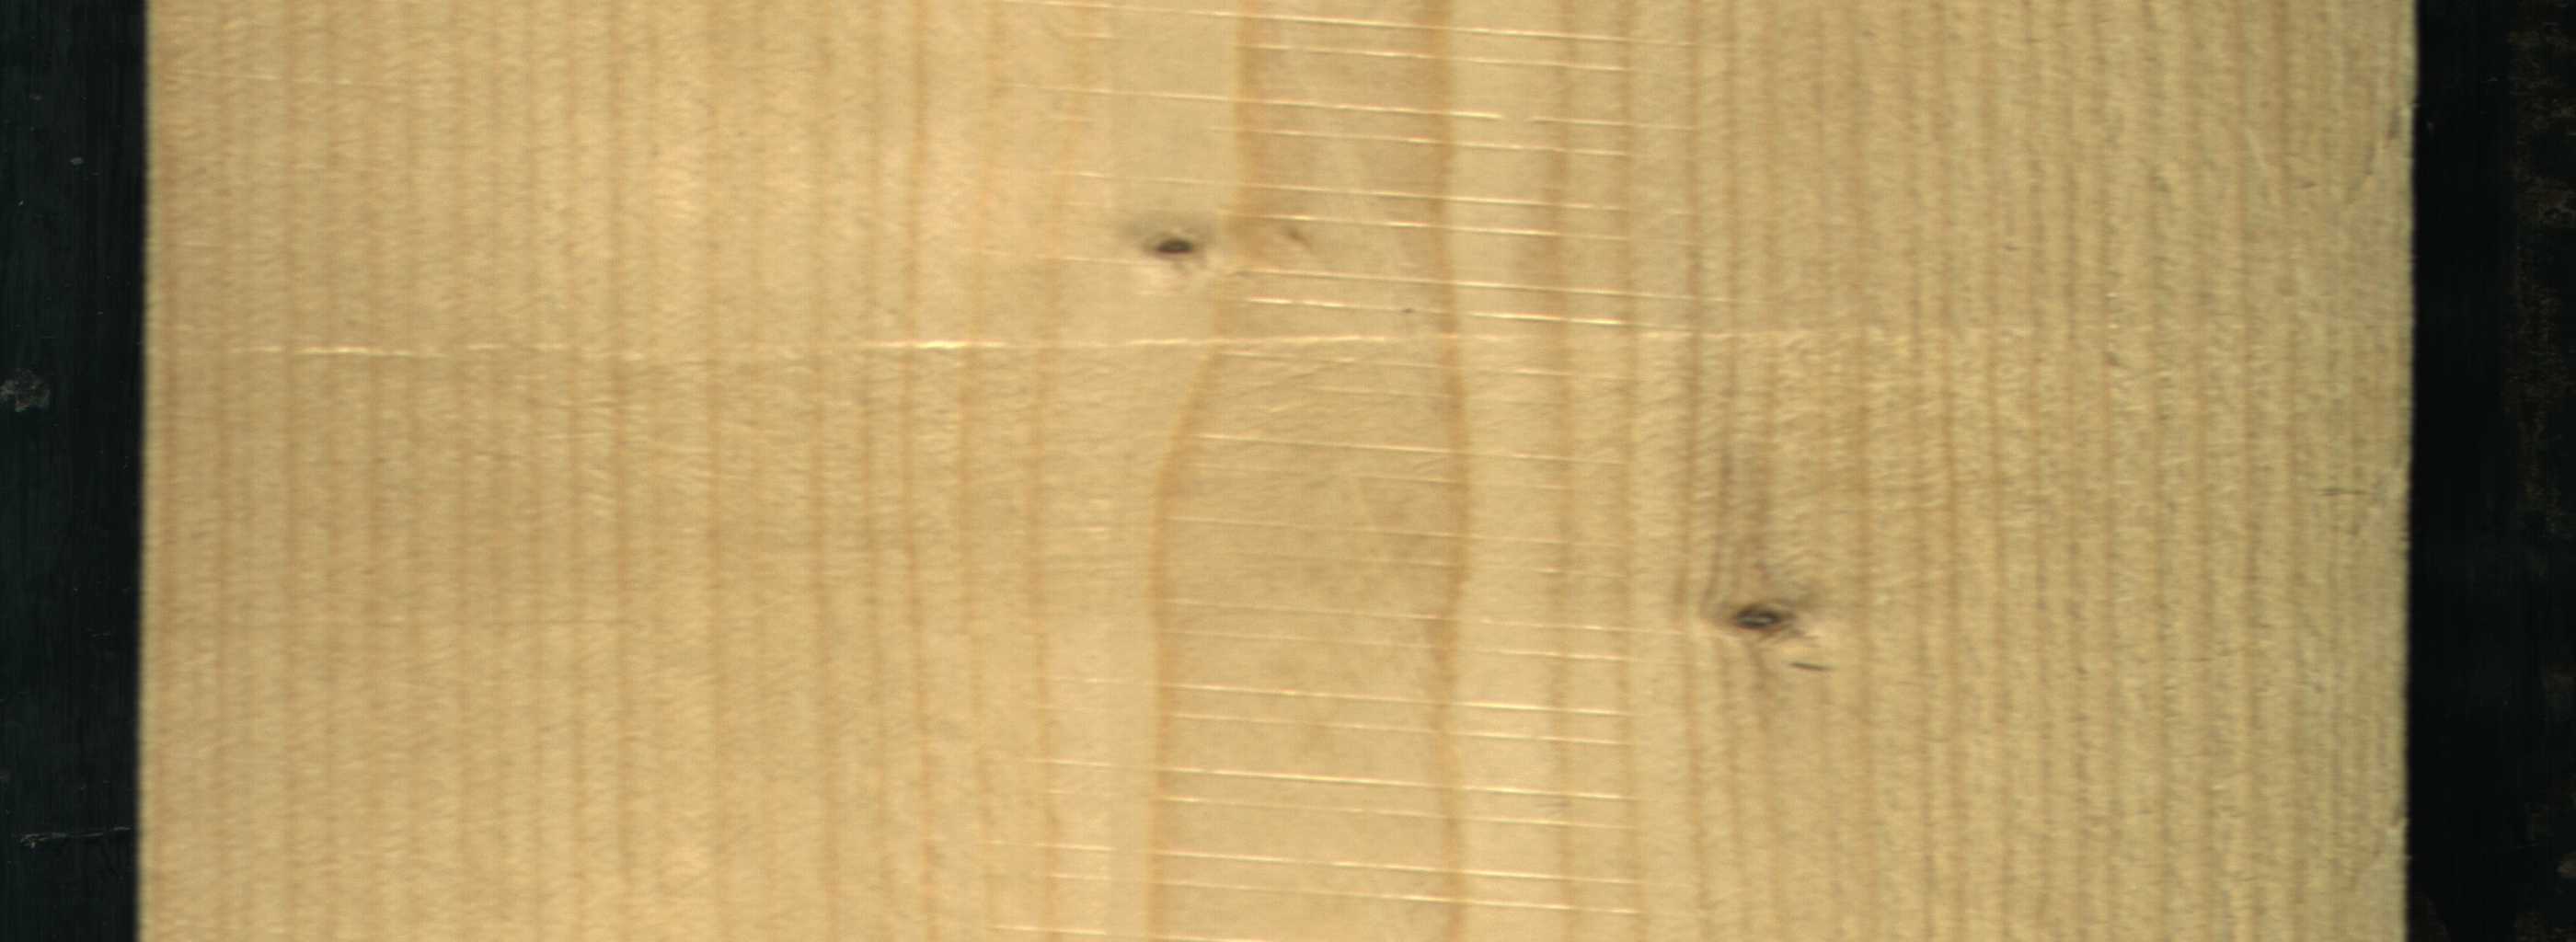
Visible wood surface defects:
Live_Knot
Live_Knot